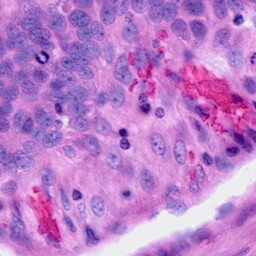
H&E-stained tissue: Ovarian